Question: How can i add all the items in listbox to database.
When i select all items and use following code, it will adds the first item into database.

'''
using System;
using System.Collections.Generic;
using System.ComponentModel;
using System.Data;
using System.Drawing;
using System.Linq;
using System.Text;
using System.Threading.Tasks;
using System.Windows.Forms;
using System.Data.OleDb;
namespace Purchase_Management
{
public partial class Form1 : Form
{
string connString = "Provider=Microsoft.ACE.OLEDB.12.0;Data Source=C:\Users\Amrit\Desktop\Database.accdb ;Persist Security Info=False;";
public Form1()
{
InitializeComponent();
}
private void Form1_Load(object sender, EventArgs e)
{
comboBox1.SelectedText = "Mr";
comboBox1.Items.Add("Mr");
comboBox1.Items.Add("Mrs");
comboBox1.Items.Add("Miss");
DataSet ds = GetAllItems();
comboBox2.DataSource = ds.Tables[0];
comboBox2.DisplayMember = "Product Name";
}
public DataSet GetAllItems()
{
DataSet dataSet = new DataSet();
// Create connection object
OleDbConnection oleConn = new OleDbConnection(connString);
try
{
oleConn.Open();
string sql = "SELECT [Product Name] FROM [Product]";
OleDbDataAdapter dataAdapter = new OleDbDataAdapter(sql, oleConn);
dataAdapter.Fill(dataSet, "Product");
}
catch (Exception ex)
{
Console.WriteLine(ex.ToString());
}
finally
{
oleConn.Close();
}
if (dataSet.Tables.Count <= 0)
return null;
else
return dataSet;
}
public string InsertUser(string custName, string title, string cust, string phoneNumber, string address1, string address2, string city, string postCode, string country, string itemPurchased)
{
// Create connection object
int ix = 0;
string rTurn = "";
OleDbConnection oleConn = new OleDbConnection(connString);
try
{
oleConn.Open();
string sql = "INSERT INTO <URL>" +
"VALUES ( @custName, @title, @cust, @phoneNumber, @address1, @address2, @city, @postCode, @country , @itemPurchased)";
OleDbCommand oleComm = new OleDbCommand(sql, oleConn);
oleComm.Parameters.Add("@custName", OleDbType.Char).Value = custName;
oleComm.Parameters.Add("@title", OleDbType.Char).Value = title;
oleComm.Parameters.Add("@cust", OleDbType.Char).Value = cust;
oleComm.Parameters.Add("@phoneNumber", OleDbType.Char).Value = phoneNumber;
oleComm.Parameters.Add("@address1", OleDbType.Char).Value = address1;
oleComm.Parameters.Add("@address2", OleDbType.Char).Value = address2;
oleComm.Parameters.Add("@city", OleDbType.Char).Value = city;
oleComm.Parameters.Add("@postCode", OleDbType.Char).Value = postCode;
oleComm.Parameters.Add("@country", OleDbType.Char).Value = country;
oleComm.Parameters.Add("@itemPurchased", OleDbType.Char).Value = itemPurchased;
ix = oleComm.ExecuteNonQuery();
if (ix > 0)
rTurn = "User Added";
else
rTurn = "Insert Failed";
}
catch (Exception ex)
{
Console.WriteLine(ex.ToString());
rTurn = ex.ToString();
}
finally
{
oleConn.Close();
}
return rTurn;
}
private void button1_Click(object sender, EventArgs e)
{
//InsertUser(textBox1.Text, comboBox1.Text, textBox2.Text, textBox3.Text, textBox4.Text, textBox5.Text, textBox6.Text, textBox7.Text, textBox8.Text, listBox1.SelectedItem.ToString());
SaveAllListItems();
if (MessageBox.Show("Customer Details Saved Successfuly") == DialogResult.OK)
{
Form1.ActiveForm.Close();
}
}
private void SaveAllListItems()
{
foreach (var listBoxItem in listBox1.Items)
{
InsertUser(textBox1.Text, comboBox1.Text, textBox2.Text, textBox3.Text, textBox4.Text,
textBox5.Text, textBox6.Text, textBox7.Text, textBox8.Text, listBoxItem.ToString());
}
}
private void button2_Click(object sender, EventArgs e)
{
listBox1.Items.Add(comboBox2.Text);
}
private void button3_Click(object sender, EventArgs e)
{
if (this.listBox1.SelectedIndex >= 0)
this.listBox1.Items.RemoveAt(this.listBox1.SelectedIndex);
}
}
}
'''
How can i add all the items to database?
Also is there any way to select all the items programatically>
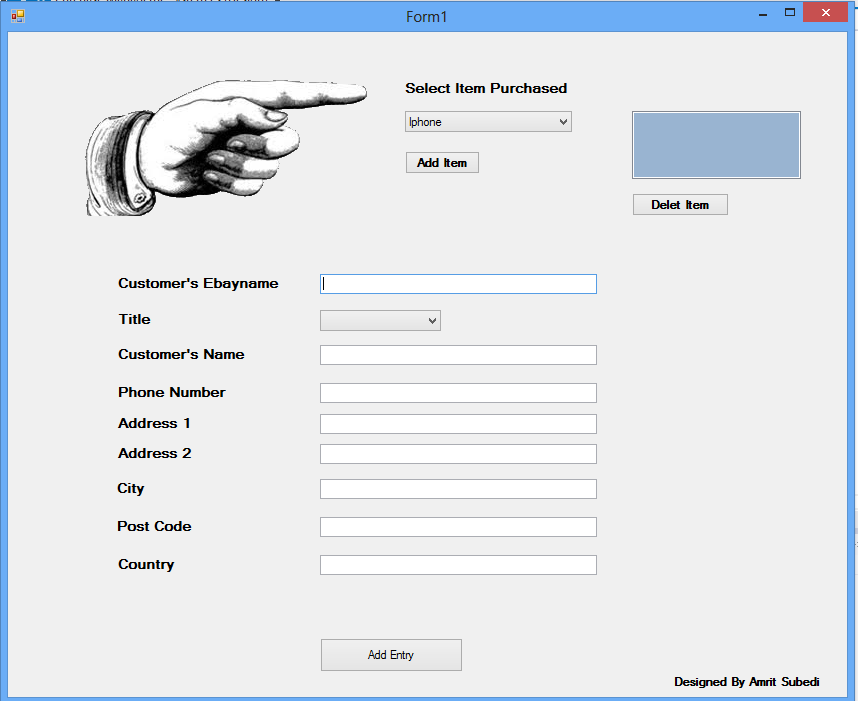
Answer: Try something like this:
'''
private void SaveAllListItems()
{
foreach (var listBoxItem in listBox1.Items)
{
InsertUser(textBox1.Text, comboBox1.Text, textBox2.Text, textBox3.Text, textBox4.Text,
textBox5.Text, textBox6.Text, textBox7.Text, textBox8.Text, listBoxItem.ToString());
}
}
'''
To select all items use this:
'''
listBox1.SelectionMode = SelectionMode.MultiSimple;
for (int i = 0; i < listBox1.Items.Count;i++)
{
listBox1.SetSelected(i, true);
}
'''
Try this
'''
private void SaveAllListItems()
{
string listItems = string.Empty;
foreach (var listBoxItem in listBox1.Items)
{
listItems += listBoxItem.ToString();
if (listBox1.Items.IndexOf(listBoxItem) < listBox1.Items.Count - 1)
{
listItems += ", ";
}
}
InsertUser(textBox1.Text, comboBox1.Text, textBox2.Text, textBox3.Text, textBox4.Text, textBox5.Text,
textBox6.Text, textBox7.Text, textBox8.Text, listItems);
}
'''